Question: I have a parallelism issue with my first "advanced" SSIS package.
First, here is the end of the package :

What does this package :
- - - -
Each file load generates only ONE log row, so success and failure logs info are written on the same row (identified by execution guid and imported file name as it can imported several files during the same execution), but the columns filled are not the same.
Both OLE DB Commands call the same stored procedure that :
- - -
This was working pretty well until someone raised an issue : sometimes an execution generates 2 rows : one containing the success info and one containing the rejected ones.
After analysing, I noticed that it may happen that both OLE DB Commands are executed at the same time, so both see no existing row and both insert a new one.
I'd like to know if there is a way to prevent the OLE DB Commands to be executed at the same time. Performance is not an issue here, so I don't care if it generates higher execution times.
The only solution I see is adding a unique constraint on the table and catching the error but I'm not sure this is a really "elegant" solution (I don't like the idea of duplicating the UPDATE statement, the "normal" one and the "exception" one) so I'm looking for a solution that doesn't involve catching exceptions !
Of course, if there is no better solution, I guess I'll do that.
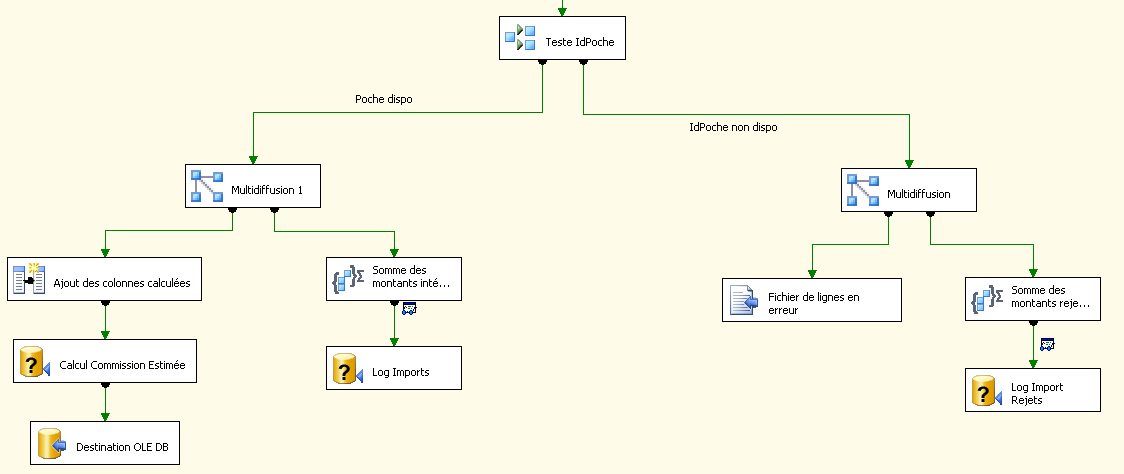
Answer: You should be able to merge the two log paths into a single write operation. Unfortunately this means they will need to be sorted: <URL>
Note that calling an OLEDBCommand over and over like this isn't that great of an idea for large operations - sometimes it's a lot better to bring all the data into a staging table and then use a single command to do the operation.